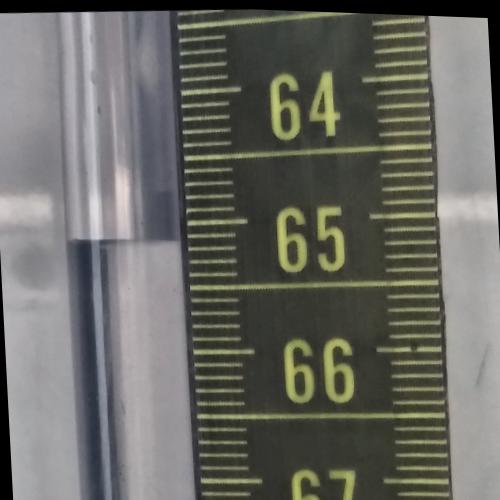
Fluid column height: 65.1 cm